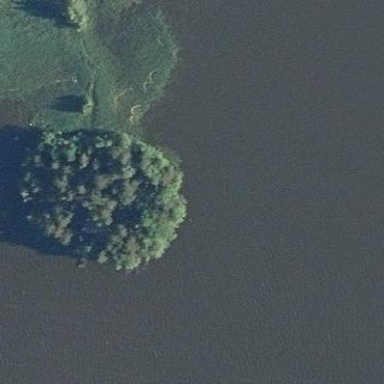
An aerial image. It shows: Islet.